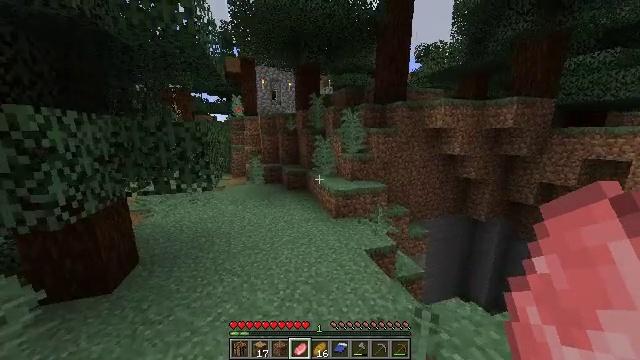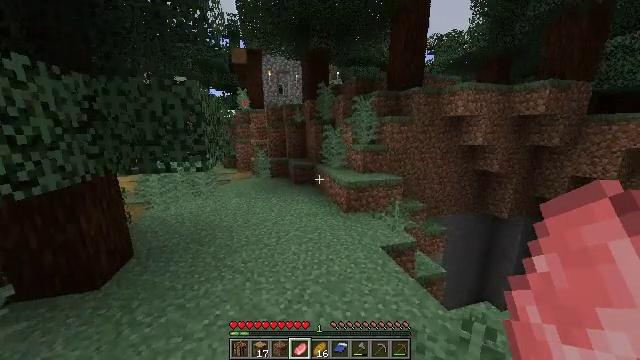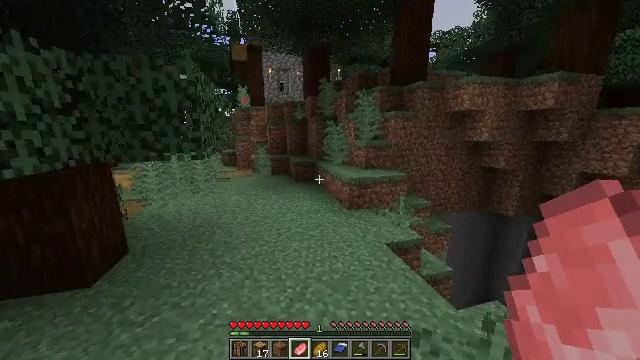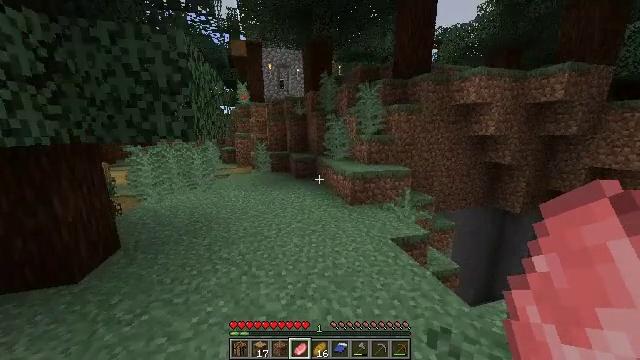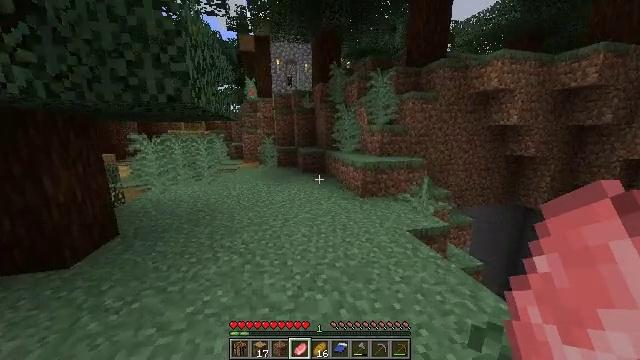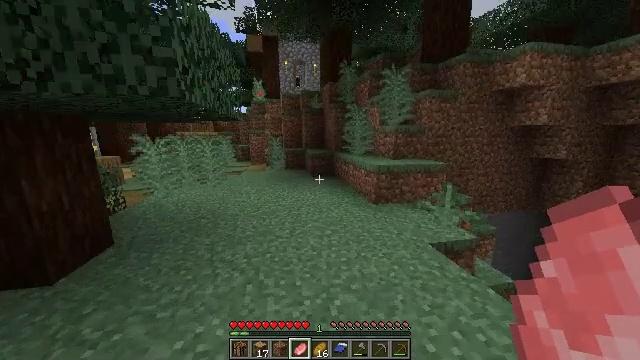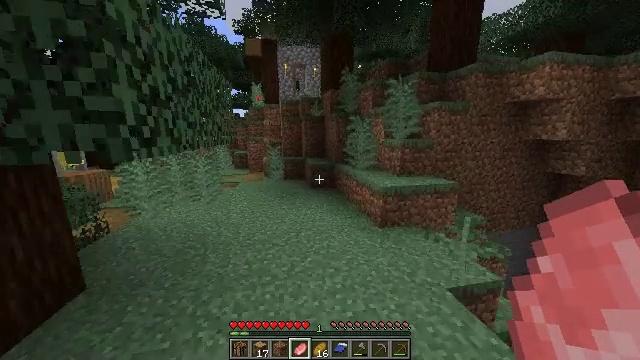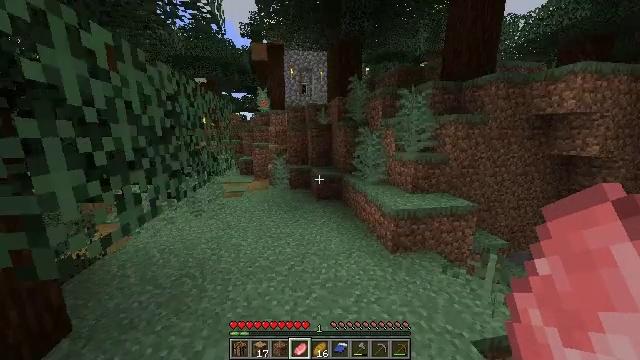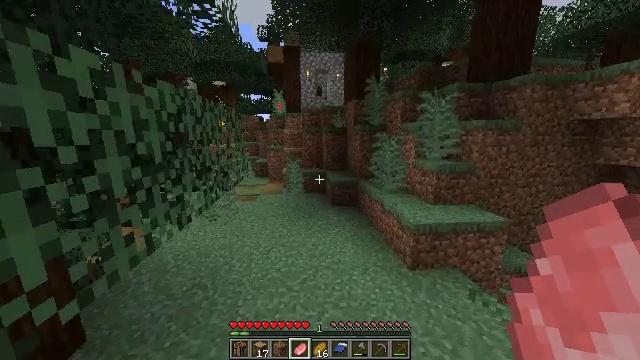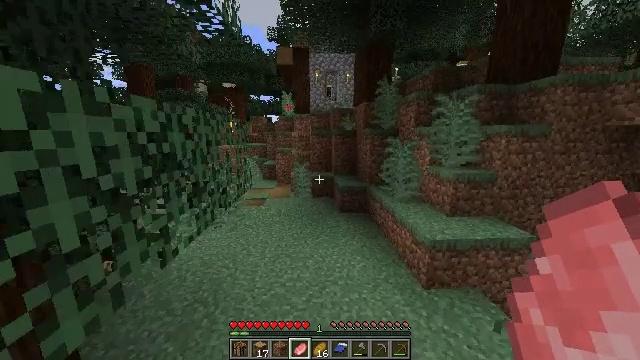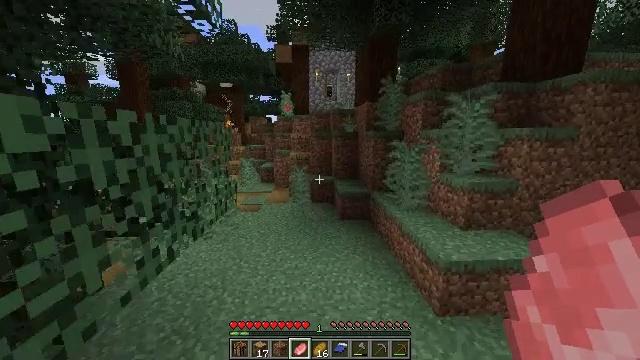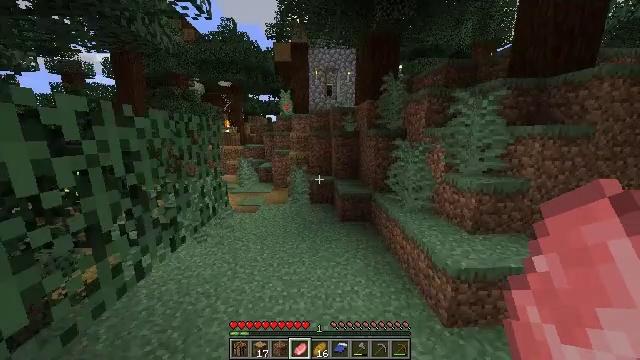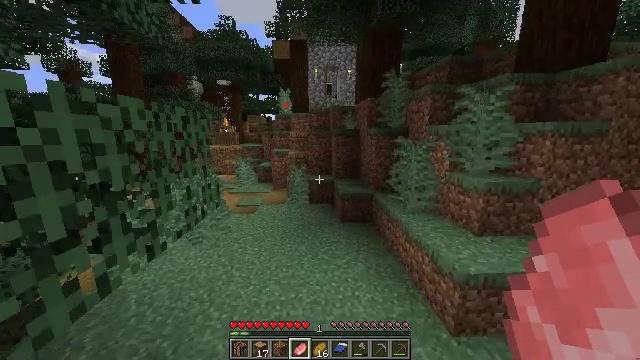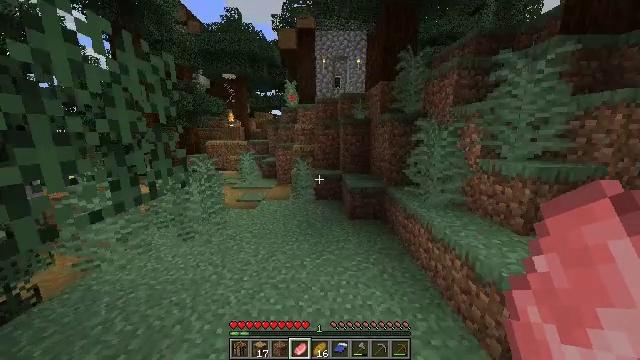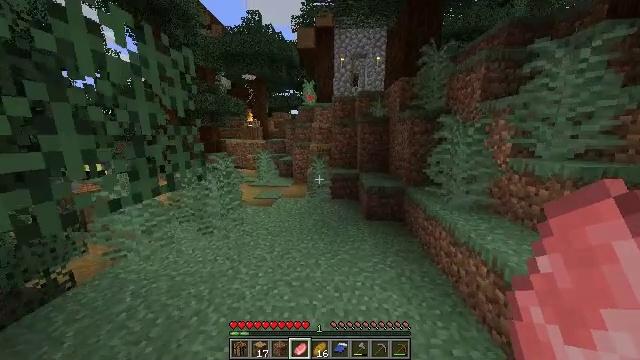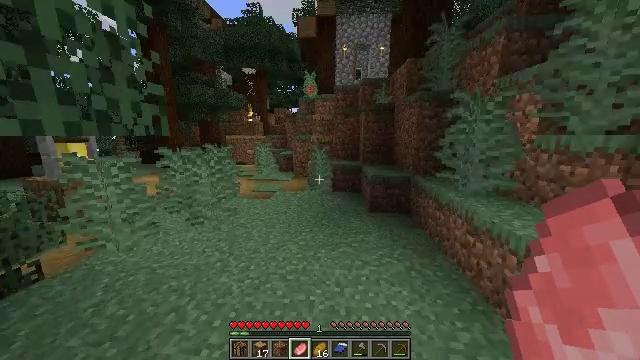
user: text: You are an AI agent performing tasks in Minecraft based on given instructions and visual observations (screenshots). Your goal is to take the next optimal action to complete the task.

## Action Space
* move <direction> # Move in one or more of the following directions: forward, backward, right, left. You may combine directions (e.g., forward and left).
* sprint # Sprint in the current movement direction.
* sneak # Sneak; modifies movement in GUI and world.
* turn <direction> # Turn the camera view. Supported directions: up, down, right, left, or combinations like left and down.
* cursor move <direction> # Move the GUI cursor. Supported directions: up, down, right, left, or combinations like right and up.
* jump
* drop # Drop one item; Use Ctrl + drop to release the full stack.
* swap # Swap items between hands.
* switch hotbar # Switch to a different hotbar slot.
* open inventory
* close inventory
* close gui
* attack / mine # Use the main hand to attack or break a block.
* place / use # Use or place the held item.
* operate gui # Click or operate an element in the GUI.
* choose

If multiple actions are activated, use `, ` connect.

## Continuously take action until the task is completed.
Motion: motion action
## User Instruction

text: Collect mossy cobblestone from a structure.
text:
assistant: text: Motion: move forward and move left, turn left, jump
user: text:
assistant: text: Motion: move forward, jump
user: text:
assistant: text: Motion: move forward, jump
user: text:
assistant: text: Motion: move forward, turn left, jump
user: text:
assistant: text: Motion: move forward, turn left, jump
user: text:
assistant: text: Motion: move forward, jump
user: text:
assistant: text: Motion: move forward, turn left, jump
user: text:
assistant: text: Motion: move forward, turn left, jump
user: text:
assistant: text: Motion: move forward, turn left, jump
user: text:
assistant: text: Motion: move forward, jump
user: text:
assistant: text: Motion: move forward, jump
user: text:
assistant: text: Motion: move forward, jump
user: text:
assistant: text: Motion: move forward, turn left, jump
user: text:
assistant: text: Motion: move forward, turn left, jump
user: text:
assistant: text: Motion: move forward and move left, jump
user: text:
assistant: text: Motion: move forward and move left, jump
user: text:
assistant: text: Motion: move forward, jump
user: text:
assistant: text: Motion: move forward, jump
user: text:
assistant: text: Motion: move forward, jump
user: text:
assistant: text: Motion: move forward, jump
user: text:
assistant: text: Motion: move forward and move left, jump
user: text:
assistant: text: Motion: move forward and move left, jump
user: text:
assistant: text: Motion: move forward and move left, turn left and down, jump
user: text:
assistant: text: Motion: move forward and move left, turn left, jump
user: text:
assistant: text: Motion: move forward and move left, jump
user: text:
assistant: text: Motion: move forward and move left, jump
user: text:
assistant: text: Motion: move forward and move left, jump
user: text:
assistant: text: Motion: move forward and move left, turn left, jump
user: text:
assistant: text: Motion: move forward and move left, turn left, jump
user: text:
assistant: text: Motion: move forward and move left, jump